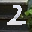
Label: 2